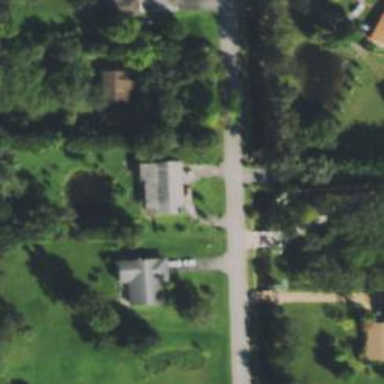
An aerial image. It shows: Driveway.